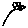
Label: flower